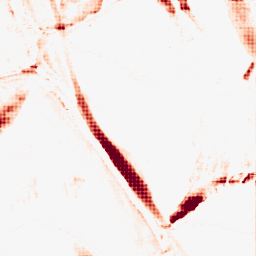
Category: morphological
Decomposition family: morphological_ellipse
Decomposition parameters: operation: opening
width: 5
height: 30
Upsampling method: sinc_hamming
Upsampling parameters: scale: 4
kernel_size: 4
Upsampling scale: 4